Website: bh-photo
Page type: billing-address
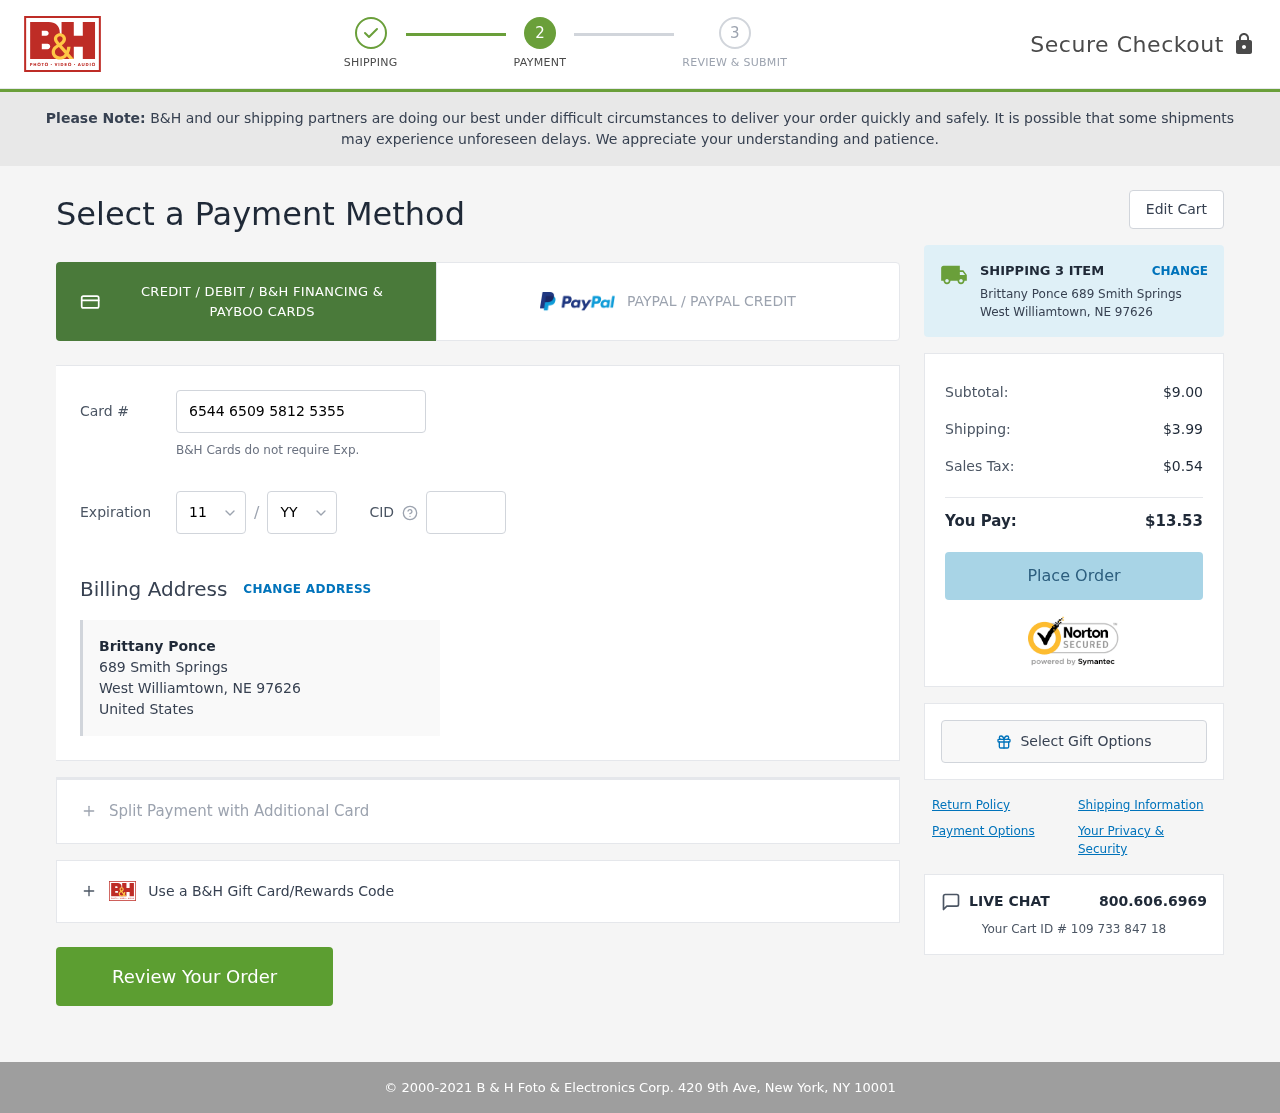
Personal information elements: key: PII_CARD_CVV
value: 574
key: PII_CARD_EXPIRY_MONTH
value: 11
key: PII_CARD_EXPIRY_YEAR
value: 30
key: PII_CARD_NUMBER
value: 6544 6509 5812 5355
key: PII_CITY
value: West Williamtown
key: PII_COUNTRY
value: United States
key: PII_FULLNAME
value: Brittany Ponce
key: PII_POSTCODE
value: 97626
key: PII_STATE_ABBR
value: NE
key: PII_STREET
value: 689 Smith Springs
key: PII_FULLNAME2
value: Brittany Ponce
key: PII_STREET2
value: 689 Smith Springs
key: PII_CITY_STATE_ZIP2
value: West Williamtown, NE
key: PII_POSTCODE2
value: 97626
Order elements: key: ORDER_NUM_ITEMS
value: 3
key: ORDER_SUBTOTAL
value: $9.00
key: ORDER_SHIPPING_COST
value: $3.99
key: ORDER_TAX
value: $0.54
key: ORDER_TOTAL
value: $13.53
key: ORDER_ID
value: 109 733 847 18